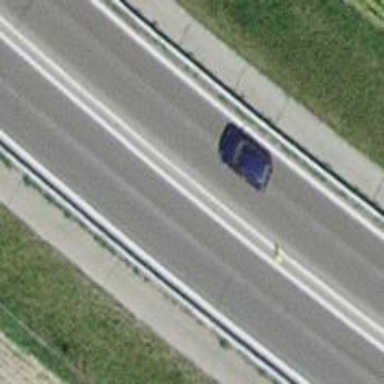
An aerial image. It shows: Asphalt road classified as trunk highway.